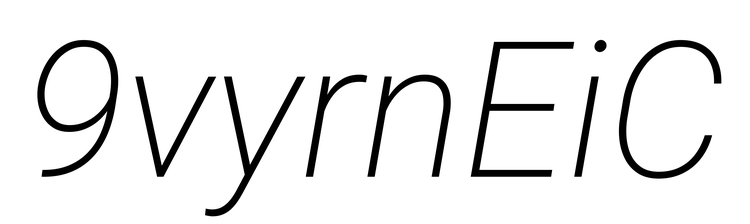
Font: Roboto-Italic_ExtraLight_Italic